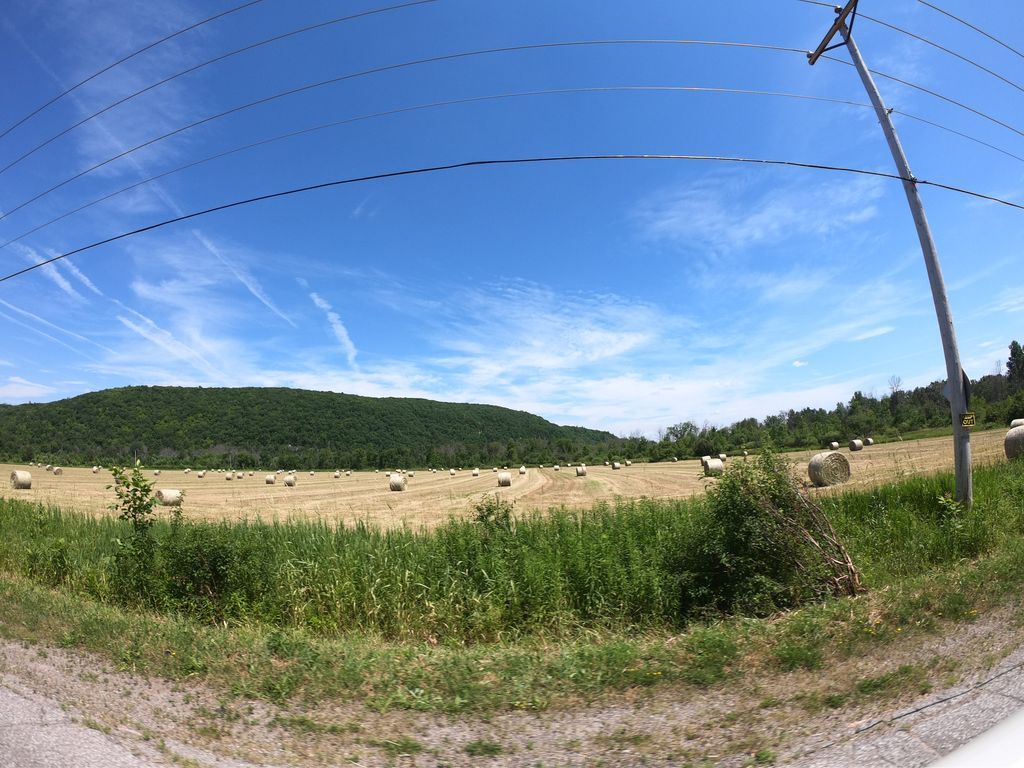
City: ottawa-gatineau